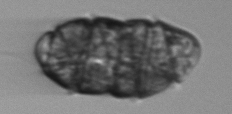
Label: Margalefidinium